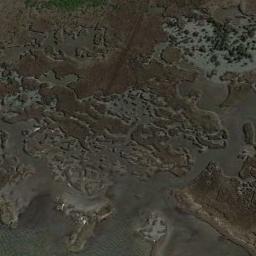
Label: wetland